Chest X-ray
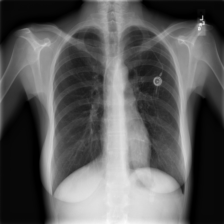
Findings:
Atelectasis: negative
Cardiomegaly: negative
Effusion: negative
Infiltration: negative
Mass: negative
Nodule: negative
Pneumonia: negative
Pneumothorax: negative
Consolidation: negative
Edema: negative
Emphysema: negative
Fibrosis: negative
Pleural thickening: negative
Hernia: negative